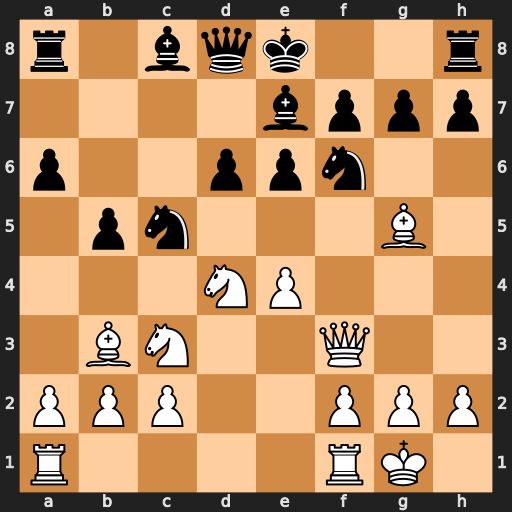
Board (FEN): r1bqk2r/4bppp/p2ppn2/1pn3B1/3NP3/1BN2Q2/PPP2PPP/R4RK1
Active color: w
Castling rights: kq
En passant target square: -
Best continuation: Nc6 Qd7 Nxe7